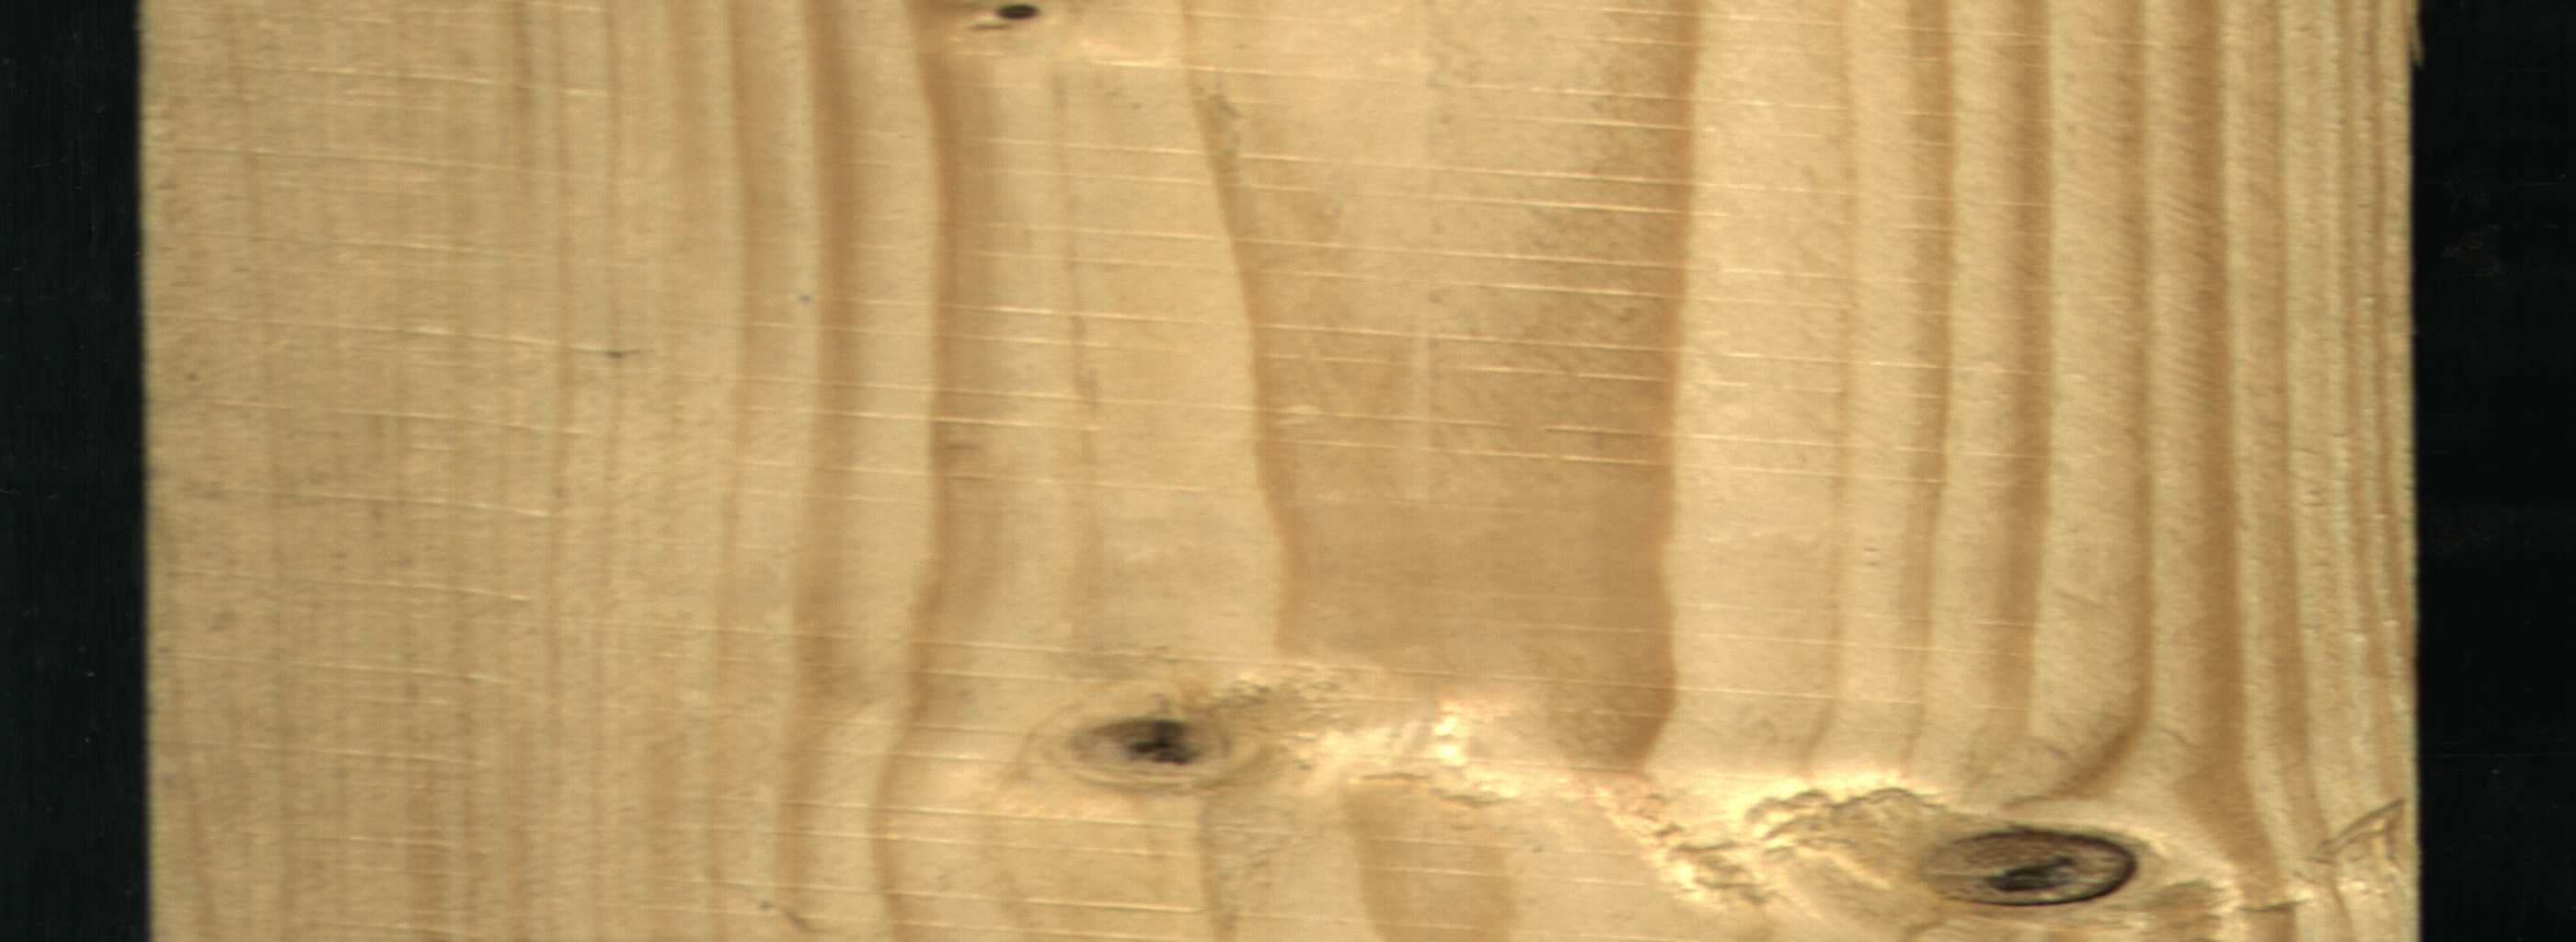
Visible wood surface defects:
Dead_Knot
Dead_Knot
Live_Knot